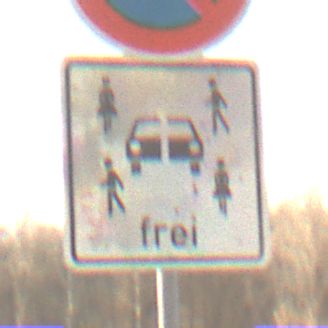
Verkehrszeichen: CarsharingfahrzeugeFrei
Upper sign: EingeschraenktesHalteverbot
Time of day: SunriseSunset
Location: Outdoor (Nature)
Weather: PartlyCloudy
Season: NotSpecified
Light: Natural